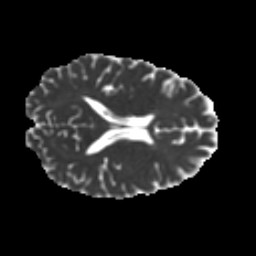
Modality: MD
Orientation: axial
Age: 37
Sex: male
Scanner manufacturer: ge
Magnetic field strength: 3 T
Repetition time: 7.8 s
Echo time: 0.0614 s